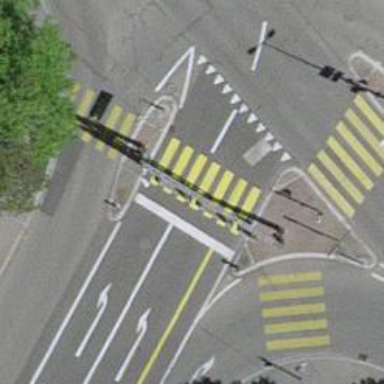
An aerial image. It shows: Crossing with marked traffic signals.